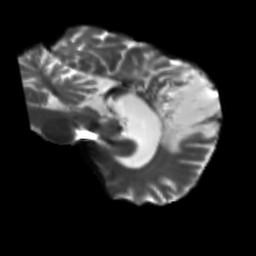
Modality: T2w
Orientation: sagittal
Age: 49
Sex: male
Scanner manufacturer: siemens
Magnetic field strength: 3 T
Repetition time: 5.25 s
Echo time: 0.08 s